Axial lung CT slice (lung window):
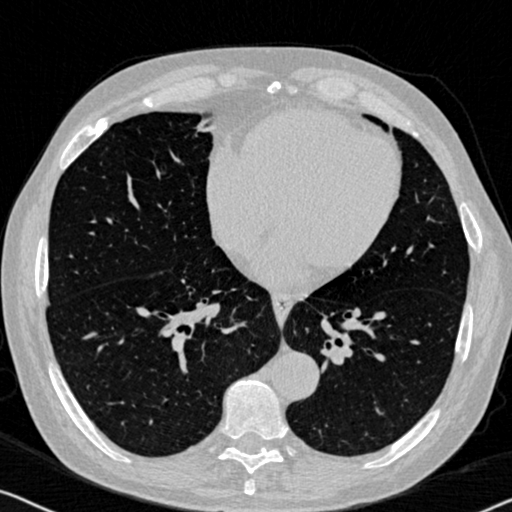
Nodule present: no